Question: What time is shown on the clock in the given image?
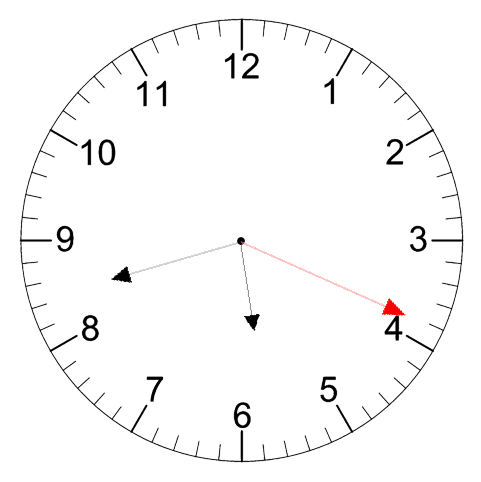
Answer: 05:42:19